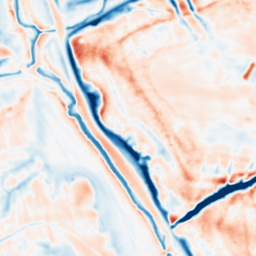
Category: multiscale
Decomposition family: dog_multiscale
Decomposition parameters: sigma_ratio: 1.6
n_scales: 4
base_sigma: 1
Upsampling method: quartic
Upsampling parameters: scale: 2
Upsampling scale: 2